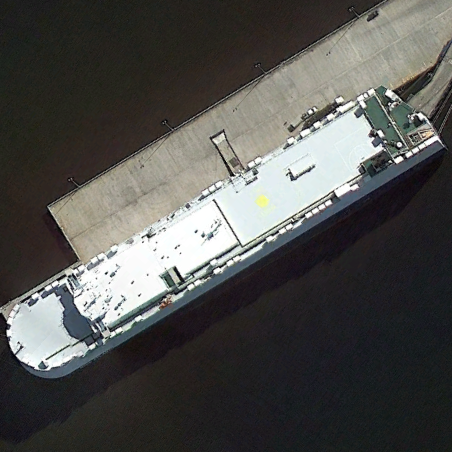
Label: civil